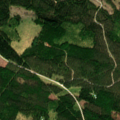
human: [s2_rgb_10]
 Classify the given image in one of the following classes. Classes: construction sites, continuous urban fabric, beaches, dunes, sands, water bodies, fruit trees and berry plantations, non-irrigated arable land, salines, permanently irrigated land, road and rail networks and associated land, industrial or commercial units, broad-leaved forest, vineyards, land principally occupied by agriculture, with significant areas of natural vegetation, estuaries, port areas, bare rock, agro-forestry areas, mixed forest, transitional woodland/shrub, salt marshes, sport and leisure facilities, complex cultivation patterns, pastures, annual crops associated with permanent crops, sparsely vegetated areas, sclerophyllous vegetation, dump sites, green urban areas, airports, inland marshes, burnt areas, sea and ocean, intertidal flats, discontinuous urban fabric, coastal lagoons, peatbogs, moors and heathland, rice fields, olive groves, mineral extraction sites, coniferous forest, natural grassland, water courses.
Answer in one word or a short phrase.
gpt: coniferous forest, mixed forest